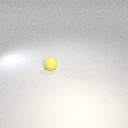
small yellow rubber sphere